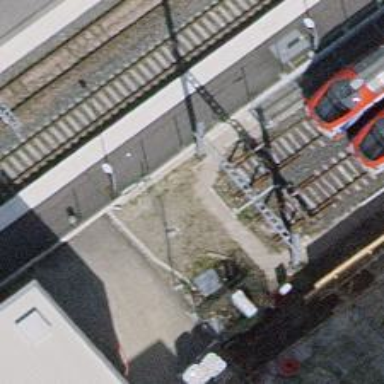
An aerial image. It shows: Rail yard with electrified contact lines for railway operations.